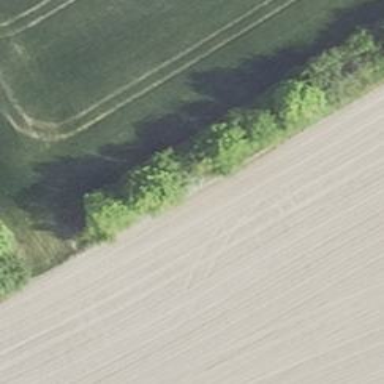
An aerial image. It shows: Row of deciduous trees.